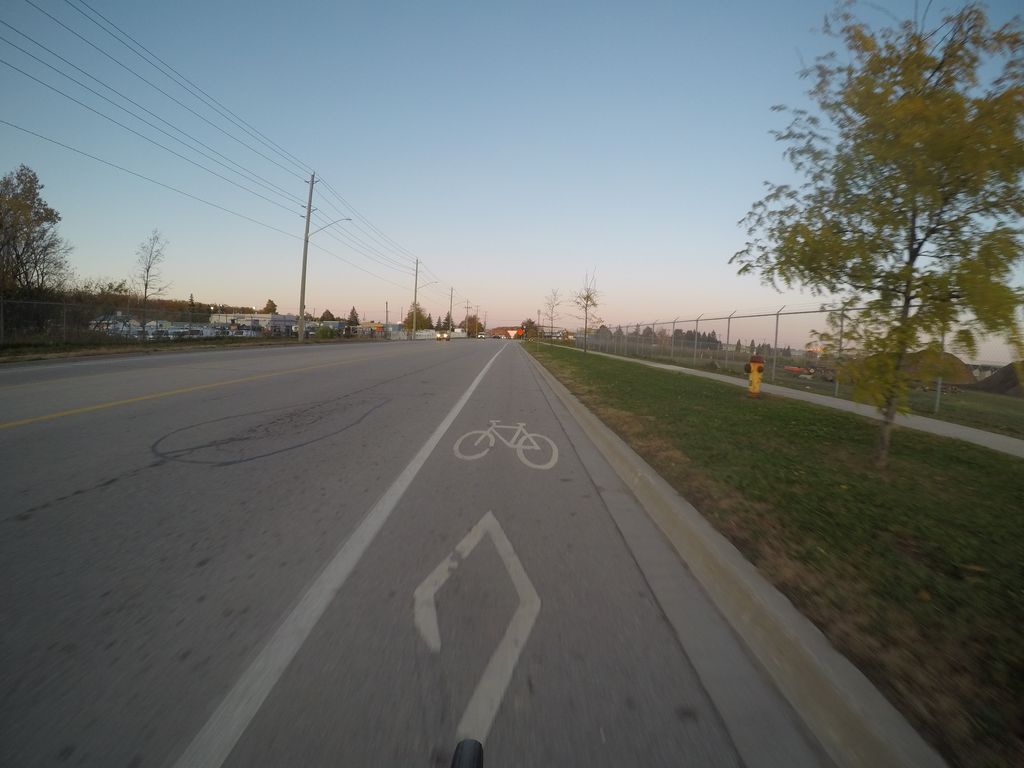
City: kitchener-waterloo